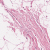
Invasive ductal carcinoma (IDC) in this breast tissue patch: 0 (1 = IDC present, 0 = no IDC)